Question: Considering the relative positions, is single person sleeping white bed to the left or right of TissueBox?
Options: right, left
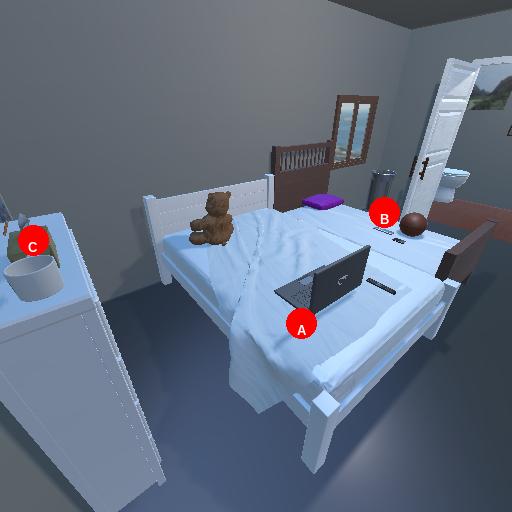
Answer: right